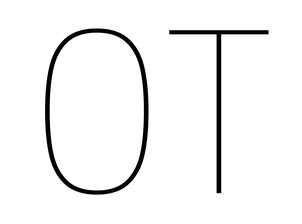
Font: Poppins-Thin